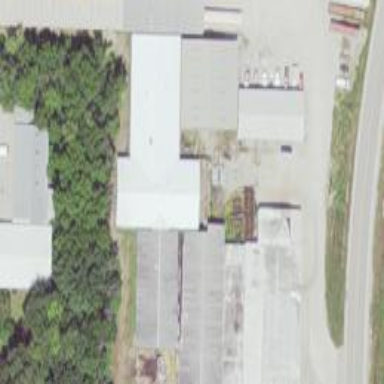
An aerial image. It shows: Industrial building.